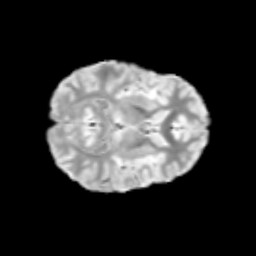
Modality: T2w
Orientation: axial
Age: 10
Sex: female
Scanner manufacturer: siemens
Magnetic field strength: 3 T
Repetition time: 3.8 s
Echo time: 0.07 s